Question: This is the query
'''
SELECT b.ID, e.customername AS "Applicant name",
f.address AS "Applicant address",
x.customername AS "Co-Applicant name",
x.address AS "Co-Applicant address"
FROM table_1 b,
table_2 e,
table_3 f,
(SELECT b.customername, g.agreementid, a.address
FROM table_2 g, table_4 x, table_2 b, table_3 a
WHERE g.ID = x.ID
AND b.customerid = x.custid
AND b.customerid = a.custid
AND x.flag <> 'G') x
WHERE b.custid = e.customerid
AND f.custid = b.lesseeid
AND f.bptype = 'LS'
AND f.mailingaddress = 'Y'
AND b.ID = x.ID
AND b.ID='101'
'''
The data is coming in below format.
'''
+-----+-------+----------+--------------+----------+
| ID | name | address | co-applicant | address |
+-----+-------+----------+--------------+----------+
| 101 | aamir | address1 | rahul | London |
| 101 | aamir | address1 | vijay | Paris |
| 101 | aamir | address1 | sanjay | New York |
+-----+-------+----------+--------------+----------+
'''
I need the data in below format
[
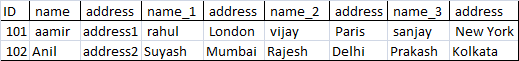
Answer: You can use 'PIVOT' as following:
'''
SQL> WITH DATAA AS
2 (
3 SELECT 101 ID, 'aamir' name, 'address1' address, 'rahul' co_applicant, 'london' co_address FROM DUAL UNION ALL
4 SELECT 101, 'aamir', 'address1', 'vijay', 'Paris' FROM DUAL UNION ALL
5 SELECT 101, 'aamir', 'address1', 'sanjay', 'New York' FROM DUAL
6 )
7 -- YOUR QUERY STARTS FROM HERE
8 SELECT * FROM
9 (
10 SELECT
11 T.*,
12 ROW_NUMBER() OVER(ORDER BY NULL) AS RN
13 FROM DATAA T
14 ) PIVOT (
15 MAX ( CO_APPLICANT ) AS NAME, MAX ( CO_ADDRESS ) AS ADDRESS
16 FOR RN IN ( 1, 2,3 )
17 );
ID NAME ADDRESS 1_NAME 1_ADDRES 2_NAME 2_ADDRES 3_NAME 3_ADDRES
---------- ----- -------- ------ -------- ------ -------- ------ --------
101 aamir address1 rahul london vijay Paris sanjay New York
SQL>
'''
It will generate only 3 combinations of name and address as oracle do not allow dynamic columns in the query. If there is more than 3 co-applicant exist then it will take only data of 3 co-applicants.
Use 'PARTITION BY' clause in 'ROW_NUMBER' if you multiple IDs as following:
> '''
SQL> WITH DATAA AS
2 (
3 SELECT 101 ID, 'aamir' name, 'address1' address, 'rahul' co_applicant, 'london' co_address FROM DUAL UNION ALL
4 SELECT 101, 'aamir', 'address1', 'vijay', 'Paris' FROM DUAL UNION ALL
5 SELECT 101, 'aamir', 'address1', 'sanjay', 'New York' FROM DUAL UNION ALL
6 SELECT 102 ID, 'Tejash' name, 'address2' address, 'chetan' co_applicant, 'london' co_address FROM DUAL UNION ALL
7 SELECT 102, 'Tejash', 'address2', 'nirav', 'Paris' FROM DUAL UNION ALL
8 SELECT 102, 'Tejash', 'address2', 'pulkit', 'New York' FROM DUAL
9 )
10 -- YOUR QUERY STARTS FROM HERE
11 SELECT * FROM
12 (
13 SELECT
14 T.*,
15 ROW_NUMBER() OVER(PARTITION BY ID ORDER BY NULL) AS RN
16 FROM DATAA T
17 ) PIVOT (
18 MAX ( CO_APPLICANT ) AS NAME, MAX ( CO_ADDRESS ) AS ADDRESS
19 FOR RN IN ( 1, 2,3 )
20 );
ID NAME ADDRESS 1_NAME 1_ADDRES 2_NAME 2_ADDRES 3_NAME 3_ADDRES
---------- ------ -------- ------ -------- ------ -------- ------ --------
101 aamir address1 rahul london vijay Paris sanjay New York
102 Tejash address2 chetan london nirav Paris pulkit New York
SQL>
'''
Cheers!!